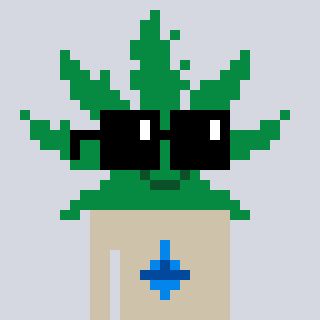
a pixel art character with square black sunglasses, a weed-shaped head and a bege-colored body on a cool background